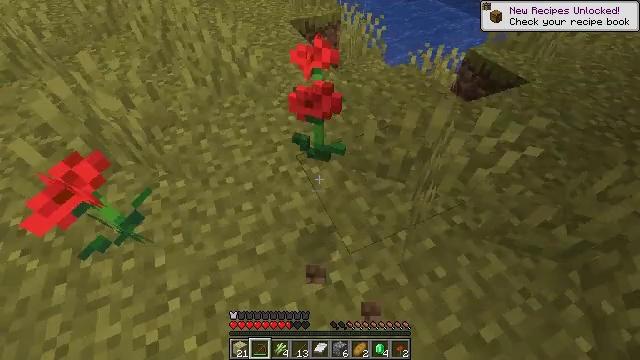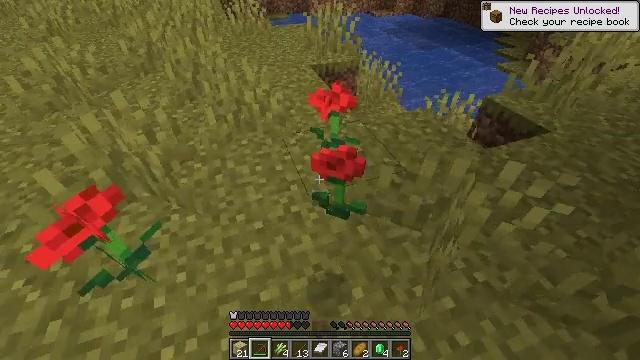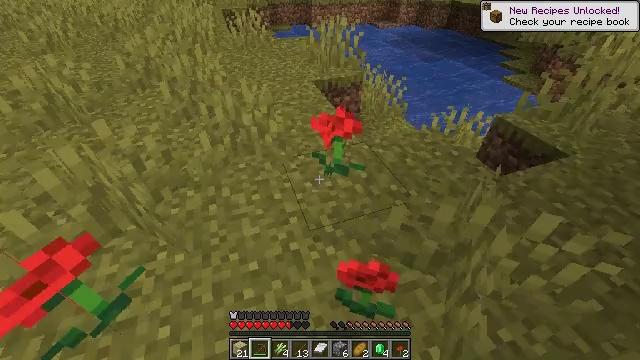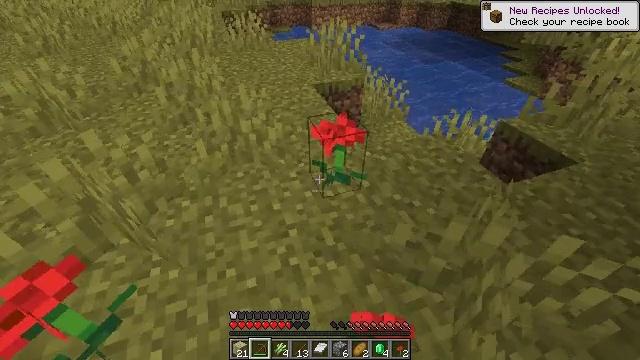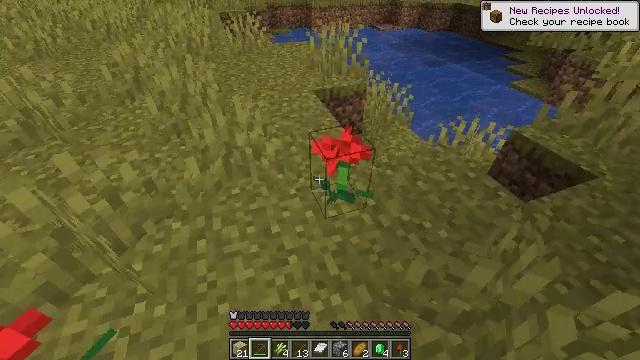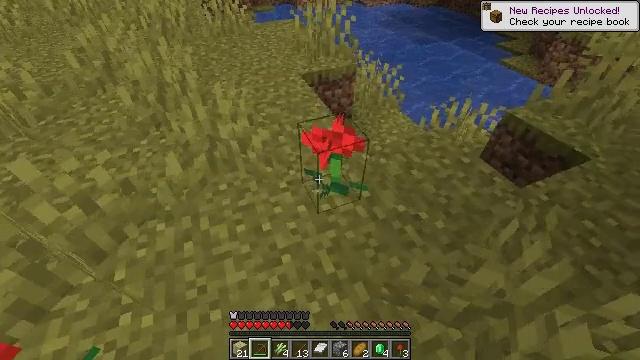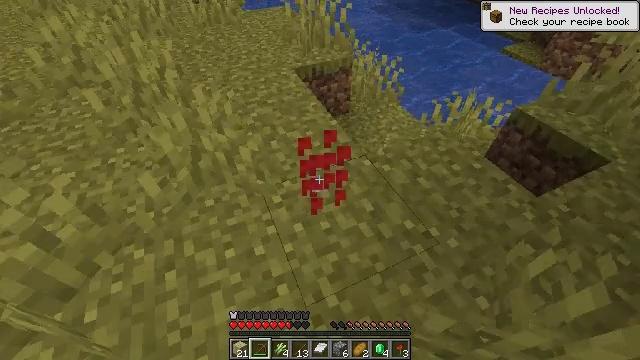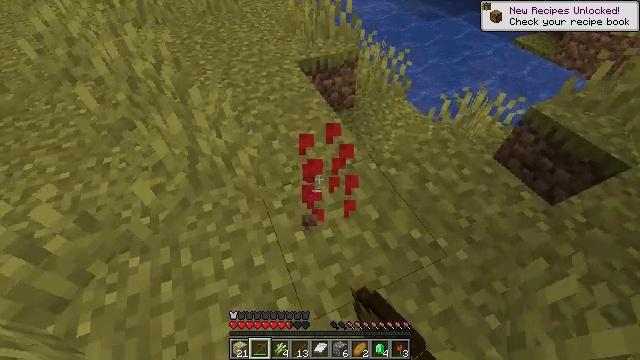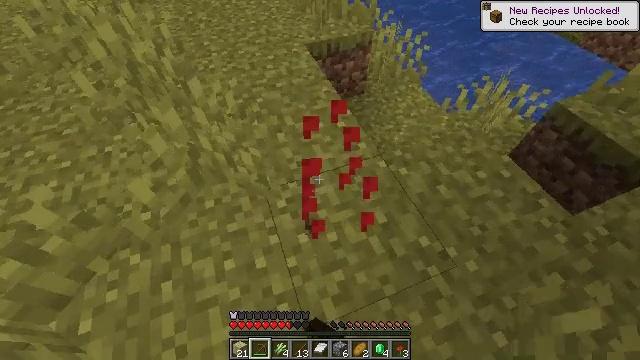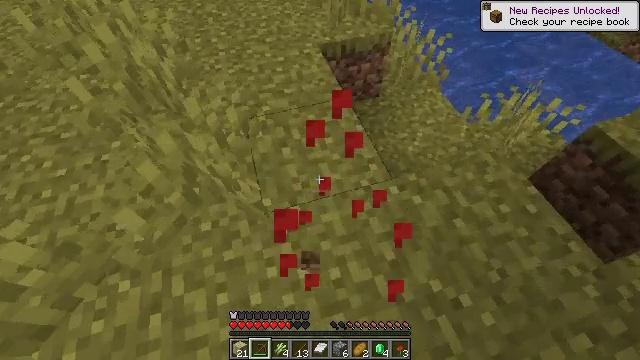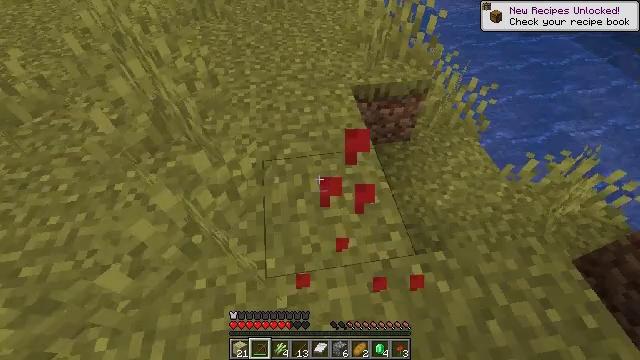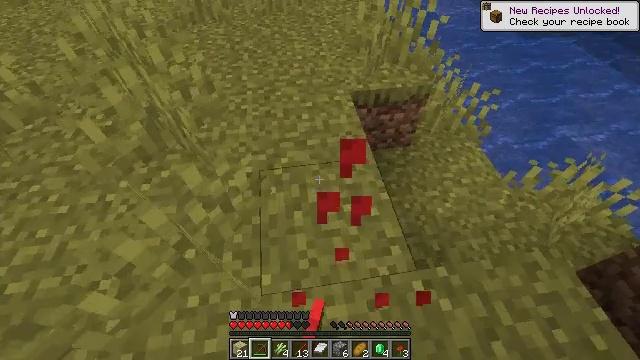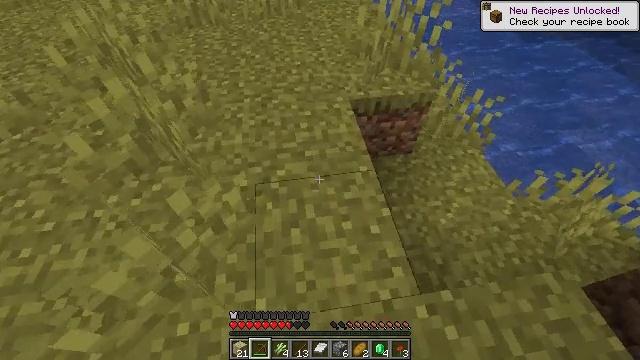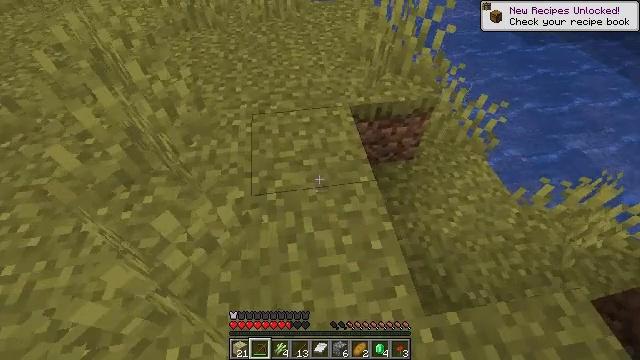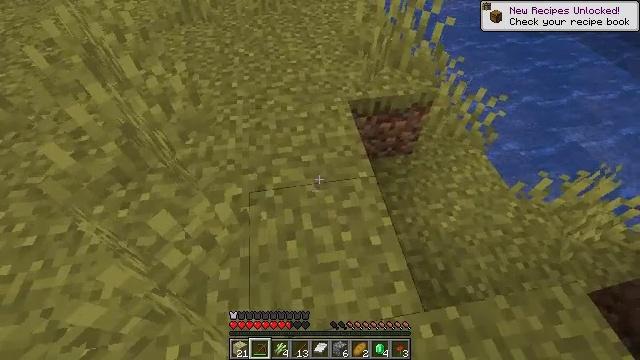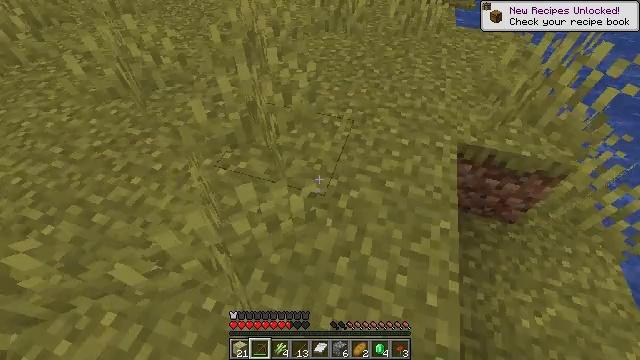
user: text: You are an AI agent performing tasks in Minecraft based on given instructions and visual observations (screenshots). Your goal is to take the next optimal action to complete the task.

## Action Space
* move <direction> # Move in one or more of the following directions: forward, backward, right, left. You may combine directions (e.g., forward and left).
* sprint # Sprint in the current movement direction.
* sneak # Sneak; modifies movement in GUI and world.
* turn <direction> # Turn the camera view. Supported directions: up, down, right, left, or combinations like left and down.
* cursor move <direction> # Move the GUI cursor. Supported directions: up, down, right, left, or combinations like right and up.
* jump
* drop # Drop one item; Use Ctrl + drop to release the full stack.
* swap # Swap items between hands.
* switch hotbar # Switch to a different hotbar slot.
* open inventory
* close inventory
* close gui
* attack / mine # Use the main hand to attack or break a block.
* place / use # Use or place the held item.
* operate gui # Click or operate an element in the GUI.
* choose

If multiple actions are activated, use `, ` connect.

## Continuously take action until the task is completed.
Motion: motion action
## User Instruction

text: Pick up the poppy from the field.
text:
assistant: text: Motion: move forward, turn left and up
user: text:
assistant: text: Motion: move forward, turn up
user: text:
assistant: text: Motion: move forward
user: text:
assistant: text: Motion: move forward
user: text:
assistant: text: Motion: move forward, turn right and down
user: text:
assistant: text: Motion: move forward, turn right and down, attack / mine
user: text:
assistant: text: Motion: move forward, turn down, attack / mine
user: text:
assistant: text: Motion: move forward, turn left and down
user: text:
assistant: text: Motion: move forward, turn left and down
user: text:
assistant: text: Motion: move forward, turn left and up
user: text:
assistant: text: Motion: move forward
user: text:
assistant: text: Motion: no_op
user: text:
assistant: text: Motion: no_op
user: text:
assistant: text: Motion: turn down
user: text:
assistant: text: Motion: turn left and up
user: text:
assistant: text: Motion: turn left and up
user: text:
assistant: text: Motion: turn left and up
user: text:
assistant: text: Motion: move forward, turn left and up
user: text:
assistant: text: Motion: move forward, turn left and up
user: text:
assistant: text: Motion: move forward, turn left and up
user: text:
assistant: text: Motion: turn left and up
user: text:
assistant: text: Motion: turn left
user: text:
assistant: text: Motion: move forward, turn left
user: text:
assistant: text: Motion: move forward, turn left and down
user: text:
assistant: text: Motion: move forward, turn down
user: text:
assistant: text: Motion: turn right and down
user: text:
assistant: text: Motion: turn right and down
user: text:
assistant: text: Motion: turn down
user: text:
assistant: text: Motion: turn down, attack / mine
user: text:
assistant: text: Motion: move forward, attack / mine